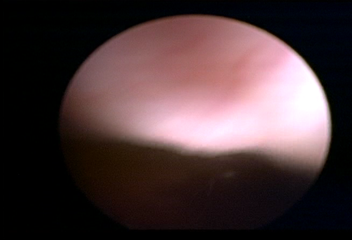
Modality: WLC
Class: Normal mucosa
Bladder cancer association: No